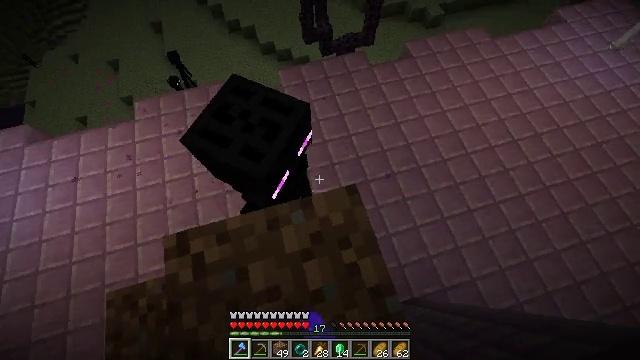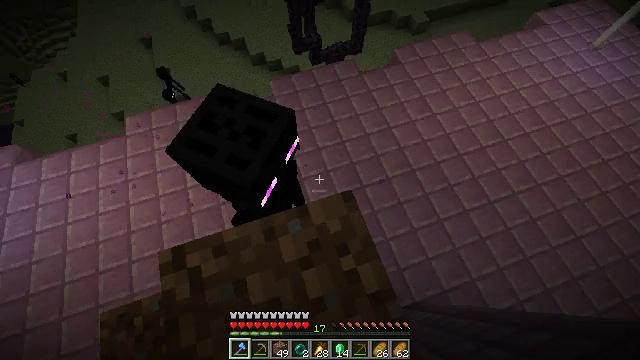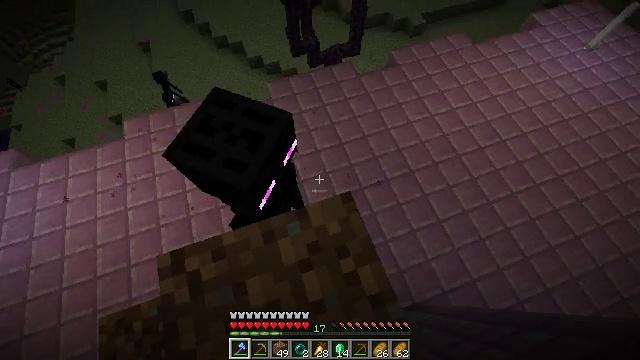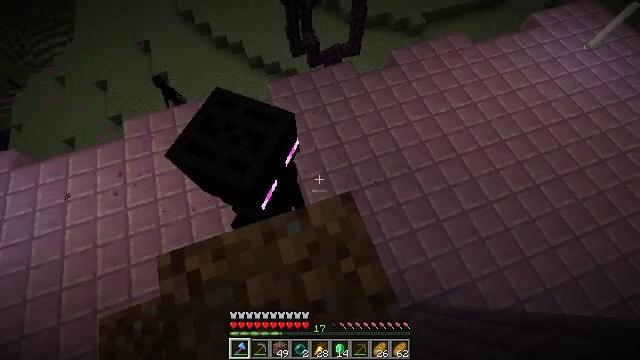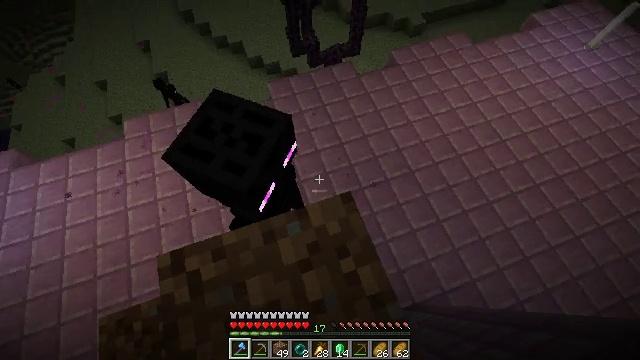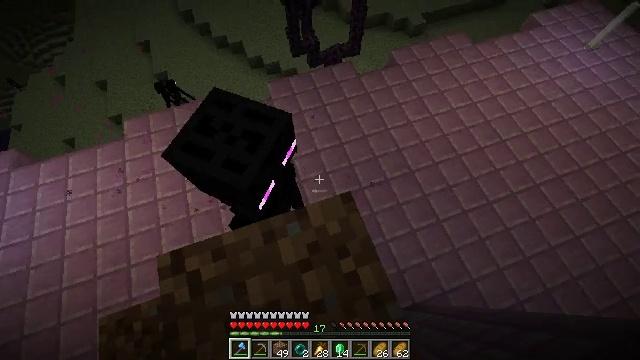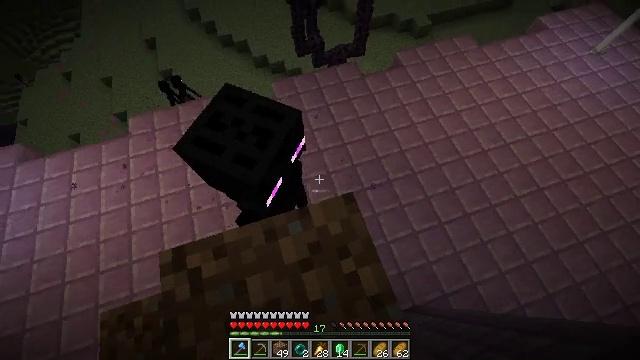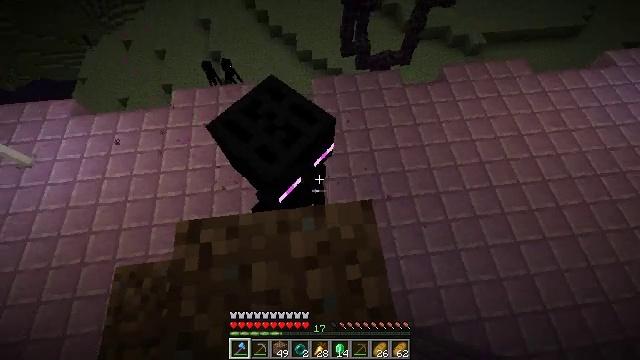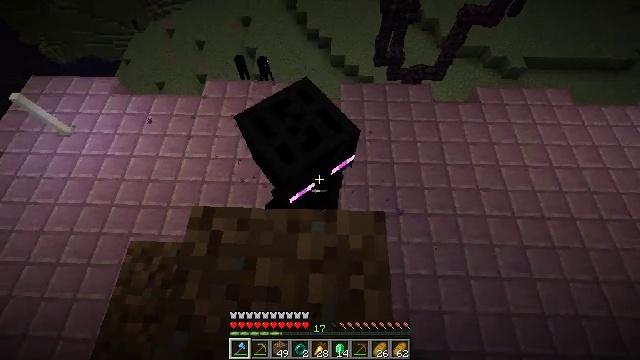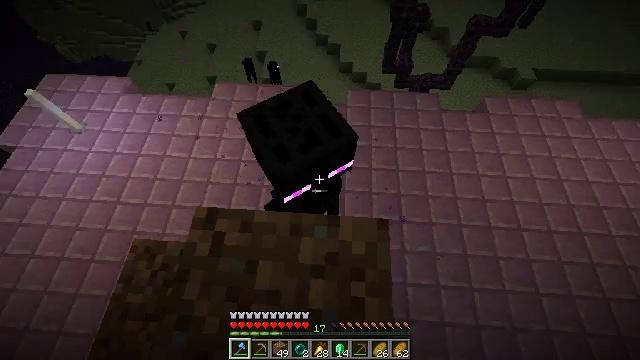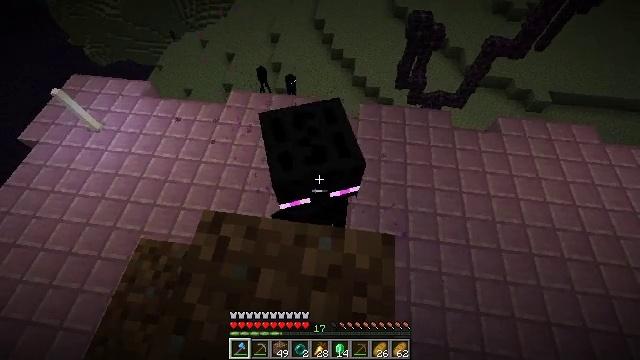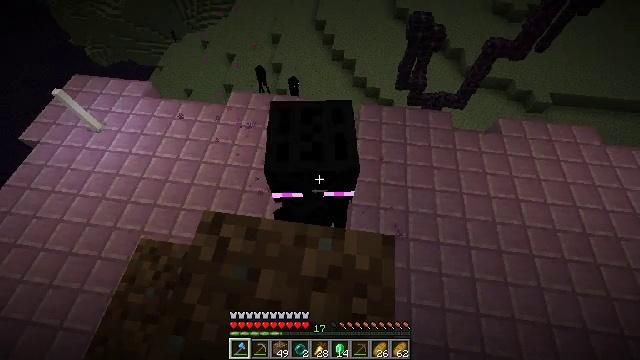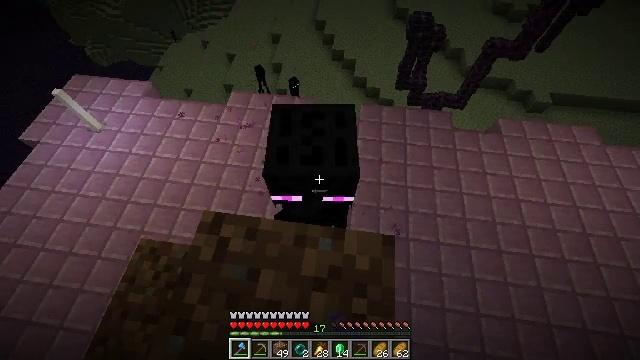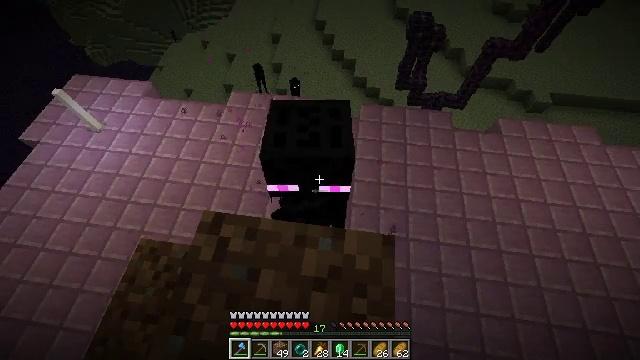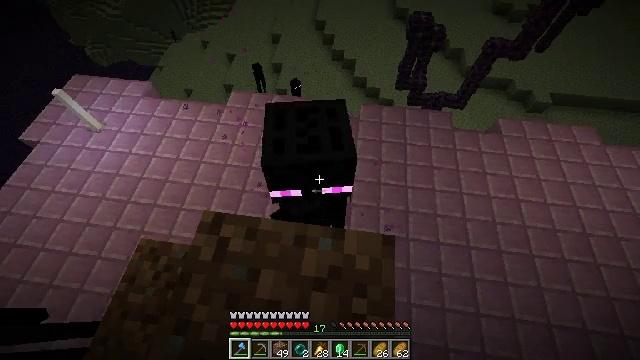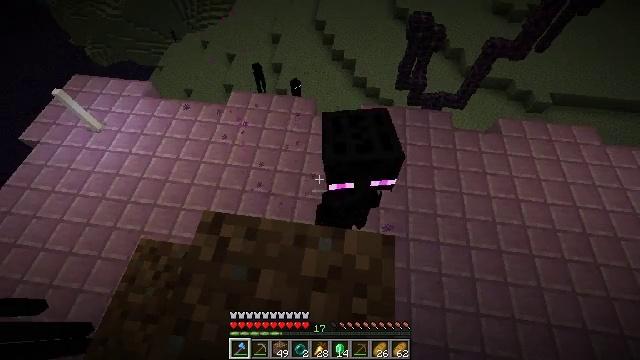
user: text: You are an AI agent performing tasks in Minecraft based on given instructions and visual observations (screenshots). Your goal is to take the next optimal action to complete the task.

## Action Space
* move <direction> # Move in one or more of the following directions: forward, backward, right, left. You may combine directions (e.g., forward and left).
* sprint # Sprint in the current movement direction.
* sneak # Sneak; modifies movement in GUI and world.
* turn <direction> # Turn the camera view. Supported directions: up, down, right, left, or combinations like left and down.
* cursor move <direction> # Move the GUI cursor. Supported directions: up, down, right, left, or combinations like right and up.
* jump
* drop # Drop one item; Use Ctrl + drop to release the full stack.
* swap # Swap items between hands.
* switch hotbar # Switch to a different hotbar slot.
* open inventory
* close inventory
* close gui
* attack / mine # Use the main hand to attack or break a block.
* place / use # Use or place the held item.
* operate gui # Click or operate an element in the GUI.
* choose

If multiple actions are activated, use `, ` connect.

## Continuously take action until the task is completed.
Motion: motion action
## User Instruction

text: Hunt the enderman.
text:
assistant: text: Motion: sneak, turn right and up
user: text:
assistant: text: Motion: sneak
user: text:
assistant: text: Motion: sneak
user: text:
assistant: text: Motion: sneak
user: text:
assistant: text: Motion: sneak
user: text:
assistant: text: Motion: sneak, turn left
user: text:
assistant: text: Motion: sneak, turn left
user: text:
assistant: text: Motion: sneak, turn left
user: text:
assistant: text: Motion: sneak, turn left and up
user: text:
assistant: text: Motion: sneak, turn left and up
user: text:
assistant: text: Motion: sneak, attack / mine
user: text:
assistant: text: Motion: sneak, attack / mine
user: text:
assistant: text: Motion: sneak
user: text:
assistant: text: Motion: sneak
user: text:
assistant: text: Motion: sneak
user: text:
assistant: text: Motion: sneak
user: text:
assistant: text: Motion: sneak
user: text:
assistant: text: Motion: sneak
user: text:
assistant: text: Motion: sneak, turn left and up
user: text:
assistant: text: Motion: sneak
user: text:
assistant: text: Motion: move forward, sneak
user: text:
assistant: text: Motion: move forward, sneak
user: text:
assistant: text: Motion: move forward, sneak, turn left and down
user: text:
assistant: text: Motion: sneak, turn left and down
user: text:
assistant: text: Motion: sneak, turn left and up
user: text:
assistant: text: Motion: sneak, turn left and up
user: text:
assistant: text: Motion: sneak, turn left and up
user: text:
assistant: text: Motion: move forward, sneak
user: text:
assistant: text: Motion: move forward, sneak
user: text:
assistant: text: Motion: move forward, sneak